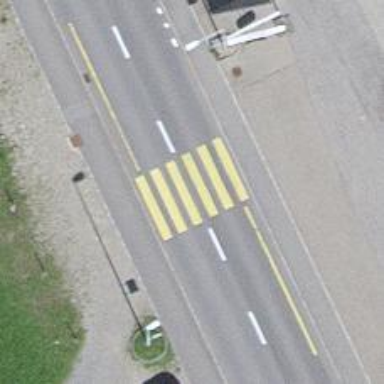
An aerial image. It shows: Uncontrolled zebra crossing on the road.